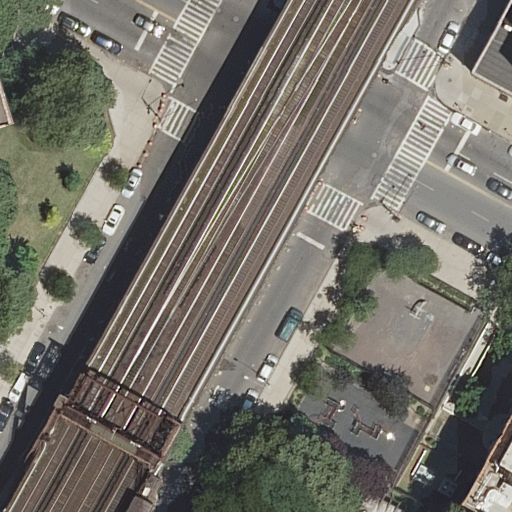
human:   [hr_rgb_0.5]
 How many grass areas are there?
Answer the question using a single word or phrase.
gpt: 1

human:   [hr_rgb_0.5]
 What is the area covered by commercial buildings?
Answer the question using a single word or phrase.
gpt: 0m2

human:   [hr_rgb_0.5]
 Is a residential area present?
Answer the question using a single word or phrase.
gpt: yes

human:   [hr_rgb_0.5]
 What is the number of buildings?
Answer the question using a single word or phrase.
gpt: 3

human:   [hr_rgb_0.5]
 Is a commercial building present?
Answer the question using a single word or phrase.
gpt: no

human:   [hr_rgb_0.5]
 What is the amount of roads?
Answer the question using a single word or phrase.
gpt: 15

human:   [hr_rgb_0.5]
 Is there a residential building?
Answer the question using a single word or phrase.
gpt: yes

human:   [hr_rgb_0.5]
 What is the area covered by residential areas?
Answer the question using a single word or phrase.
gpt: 969m2

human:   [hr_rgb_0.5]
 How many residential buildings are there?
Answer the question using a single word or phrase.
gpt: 3

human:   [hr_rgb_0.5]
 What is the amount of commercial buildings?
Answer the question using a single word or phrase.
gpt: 0

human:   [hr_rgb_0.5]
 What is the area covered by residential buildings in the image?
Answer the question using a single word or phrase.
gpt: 151m2

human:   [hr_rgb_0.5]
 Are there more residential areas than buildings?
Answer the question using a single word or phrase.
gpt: no

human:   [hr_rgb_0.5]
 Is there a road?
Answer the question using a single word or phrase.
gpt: yes

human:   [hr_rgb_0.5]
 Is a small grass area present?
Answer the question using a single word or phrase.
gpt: no

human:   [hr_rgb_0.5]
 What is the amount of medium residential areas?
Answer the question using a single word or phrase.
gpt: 1

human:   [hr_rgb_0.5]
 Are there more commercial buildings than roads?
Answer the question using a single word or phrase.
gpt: no

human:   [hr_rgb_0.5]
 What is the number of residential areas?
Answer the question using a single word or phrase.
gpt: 2

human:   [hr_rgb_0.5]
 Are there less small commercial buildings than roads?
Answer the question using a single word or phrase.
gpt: yes

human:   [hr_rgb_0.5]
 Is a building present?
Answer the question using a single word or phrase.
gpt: yes

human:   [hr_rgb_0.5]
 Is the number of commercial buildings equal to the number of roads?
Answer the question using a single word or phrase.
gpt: no

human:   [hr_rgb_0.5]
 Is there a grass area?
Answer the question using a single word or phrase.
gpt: yes

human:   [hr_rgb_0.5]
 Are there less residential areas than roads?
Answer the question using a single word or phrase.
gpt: yes

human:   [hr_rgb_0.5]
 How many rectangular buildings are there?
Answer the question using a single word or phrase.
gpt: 2

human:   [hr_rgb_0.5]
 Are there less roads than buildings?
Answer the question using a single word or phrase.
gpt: no

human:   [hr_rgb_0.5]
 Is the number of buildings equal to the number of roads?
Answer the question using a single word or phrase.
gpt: no

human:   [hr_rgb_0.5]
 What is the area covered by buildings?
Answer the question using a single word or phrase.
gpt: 151m2

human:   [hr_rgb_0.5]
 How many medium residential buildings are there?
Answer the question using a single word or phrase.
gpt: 1

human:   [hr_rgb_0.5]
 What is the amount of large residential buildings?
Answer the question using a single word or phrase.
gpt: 0

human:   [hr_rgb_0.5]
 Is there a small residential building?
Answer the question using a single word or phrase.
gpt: yes

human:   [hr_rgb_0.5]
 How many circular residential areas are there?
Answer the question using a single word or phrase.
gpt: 0

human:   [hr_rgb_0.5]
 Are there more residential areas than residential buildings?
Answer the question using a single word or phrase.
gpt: no

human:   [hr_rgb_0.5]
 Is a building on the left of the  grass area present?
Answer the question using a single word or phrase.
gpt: yes

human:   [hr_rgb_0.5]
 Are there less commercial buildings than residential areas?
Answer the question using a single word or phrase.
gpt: yes

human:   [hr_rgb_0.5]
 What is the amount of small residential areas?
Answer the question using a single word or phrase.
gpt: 0

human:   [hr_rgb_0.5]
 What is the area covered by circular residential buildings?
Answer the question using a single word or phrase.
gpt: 0m2

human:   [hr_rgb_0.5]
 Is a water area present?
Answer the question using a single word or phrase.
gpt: no

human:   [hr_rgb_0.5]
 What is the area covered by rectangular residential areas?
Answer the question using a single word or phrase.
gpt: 969m2

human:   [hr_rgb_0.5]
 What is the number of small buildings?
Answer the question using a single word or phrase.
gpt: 2

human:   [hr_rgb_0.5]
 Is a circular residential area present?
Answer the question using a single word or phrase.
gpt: no

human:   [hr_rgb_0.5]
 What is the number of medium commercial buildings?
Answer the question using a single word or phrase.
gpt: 0

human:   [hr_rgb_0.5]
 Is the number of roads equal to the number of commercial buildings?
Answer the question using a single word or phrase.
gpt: no

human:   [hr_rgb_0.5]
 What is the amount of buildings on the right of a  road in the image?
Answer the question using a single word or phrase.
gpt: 2

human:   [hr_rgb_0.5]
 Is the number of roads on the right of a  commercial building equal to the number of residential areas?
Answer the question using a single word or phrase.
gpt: no

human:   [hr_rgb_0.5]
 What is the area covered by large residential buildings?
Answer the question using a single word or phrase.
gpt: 0m2

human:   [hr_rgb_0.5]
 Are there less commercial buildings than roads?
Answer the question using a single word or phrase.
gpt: yes

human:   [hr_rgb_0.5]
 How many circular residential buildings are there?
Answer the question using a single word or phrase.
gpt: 0

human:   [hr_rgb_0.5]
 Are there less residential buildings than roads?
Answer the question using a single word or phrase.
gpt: yes

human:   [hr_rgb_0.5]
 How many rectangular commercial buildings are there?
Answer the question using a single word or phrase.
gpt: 0

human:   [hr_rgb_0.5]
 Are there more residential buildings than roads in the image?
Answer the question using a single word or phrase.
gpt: no

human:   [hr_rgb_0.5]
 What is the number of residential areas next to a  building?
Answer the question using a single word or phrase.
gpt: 2

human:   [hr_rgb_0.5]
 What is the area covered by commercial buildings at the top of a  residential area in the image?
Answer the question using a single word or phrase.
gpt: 0m2

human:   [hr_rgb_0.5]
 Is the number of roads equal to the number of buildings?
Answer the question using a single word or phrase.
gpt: no

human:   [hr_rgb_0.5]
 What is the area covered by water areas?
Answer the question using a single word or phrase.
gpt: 0m2

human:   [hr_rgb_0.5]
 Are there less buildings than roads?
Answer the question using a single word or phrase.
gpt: yes

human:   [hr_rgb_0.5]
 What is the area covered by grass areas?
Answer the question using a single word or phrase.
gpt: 795m2

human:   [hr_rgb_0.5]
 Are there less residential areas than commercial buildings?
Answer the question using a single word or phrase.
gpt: no

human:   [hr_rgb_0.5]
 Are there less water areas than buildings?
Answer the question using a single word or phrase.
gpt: yes

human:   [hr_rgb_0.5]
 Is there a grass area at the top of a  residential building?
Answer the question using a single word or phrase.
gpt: yes

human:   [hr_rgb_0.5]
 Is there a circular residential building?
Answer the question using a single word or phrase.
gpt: no

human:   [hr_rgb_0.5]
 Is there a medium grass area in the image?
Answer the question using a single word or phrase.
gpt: no

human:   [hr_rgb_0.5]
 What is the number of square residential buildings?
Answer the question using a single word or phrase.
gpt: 0

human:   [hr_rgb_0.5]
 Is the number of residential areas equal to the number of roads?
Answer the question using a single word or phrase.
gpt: no

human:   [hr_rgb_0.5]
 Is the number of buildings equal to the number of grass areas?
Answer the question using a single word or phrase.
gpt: no

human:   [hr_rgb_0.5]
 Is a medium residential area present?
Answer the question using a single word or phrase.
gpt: yes